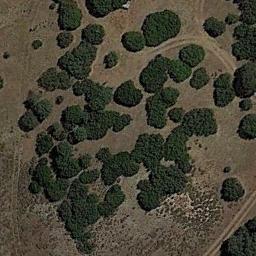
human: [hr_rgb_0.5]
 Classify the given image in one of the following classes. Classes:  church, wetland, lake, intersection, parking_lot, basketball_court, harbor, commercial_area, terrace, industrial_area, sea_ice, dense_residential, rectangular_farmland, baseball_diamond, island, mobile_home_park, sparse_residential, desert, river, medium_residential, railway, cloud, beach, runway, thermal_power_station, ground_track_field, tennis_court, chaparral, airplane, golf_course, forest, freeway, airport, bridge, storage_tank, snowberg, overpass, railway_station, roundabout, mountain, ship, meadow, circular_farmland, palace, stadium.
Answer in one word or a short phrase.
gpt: chaparral